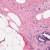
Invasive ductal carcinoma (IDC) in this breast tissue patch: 1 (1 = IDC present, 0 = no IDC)